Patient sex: M
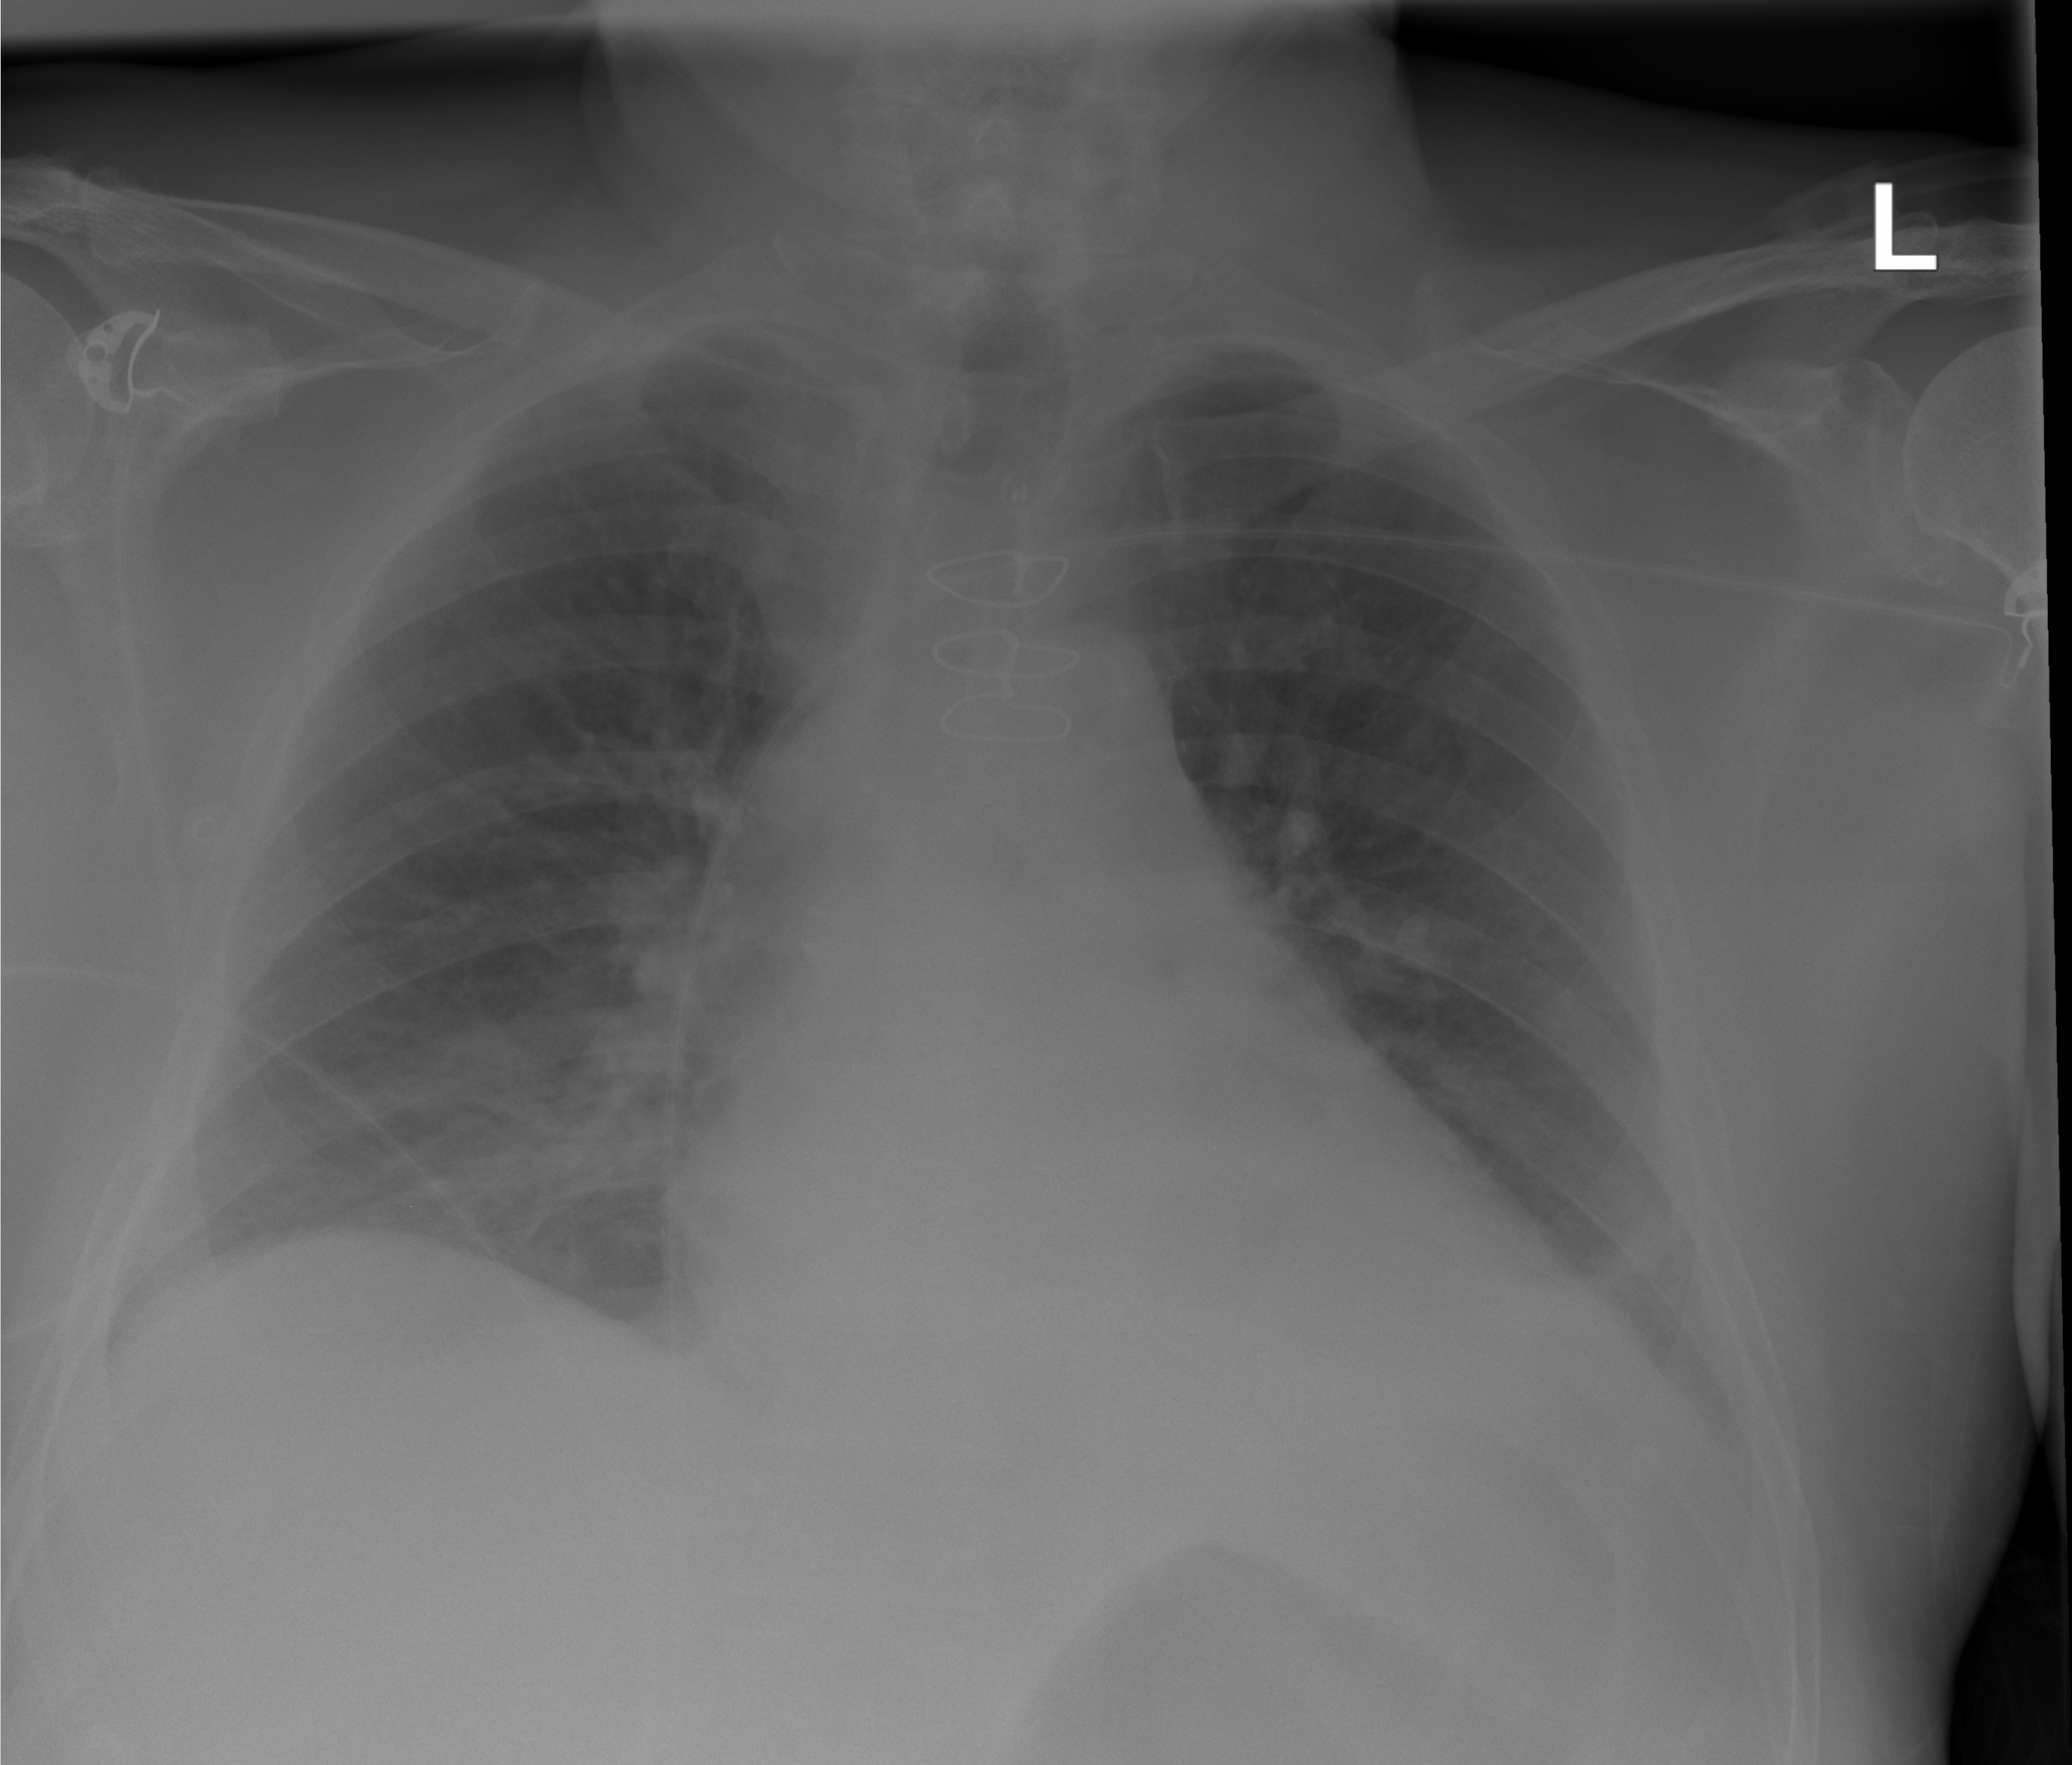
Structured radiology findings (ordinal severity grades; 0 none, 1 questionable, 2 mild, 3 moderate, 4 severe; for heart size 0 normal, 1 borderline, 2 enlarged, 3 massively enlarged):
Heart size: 2
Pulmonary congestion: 3
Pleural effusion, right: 2
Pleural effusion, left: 2
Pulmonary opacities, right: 0
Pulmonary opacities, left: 0
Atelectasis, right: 2
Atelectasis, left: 2